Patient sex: F
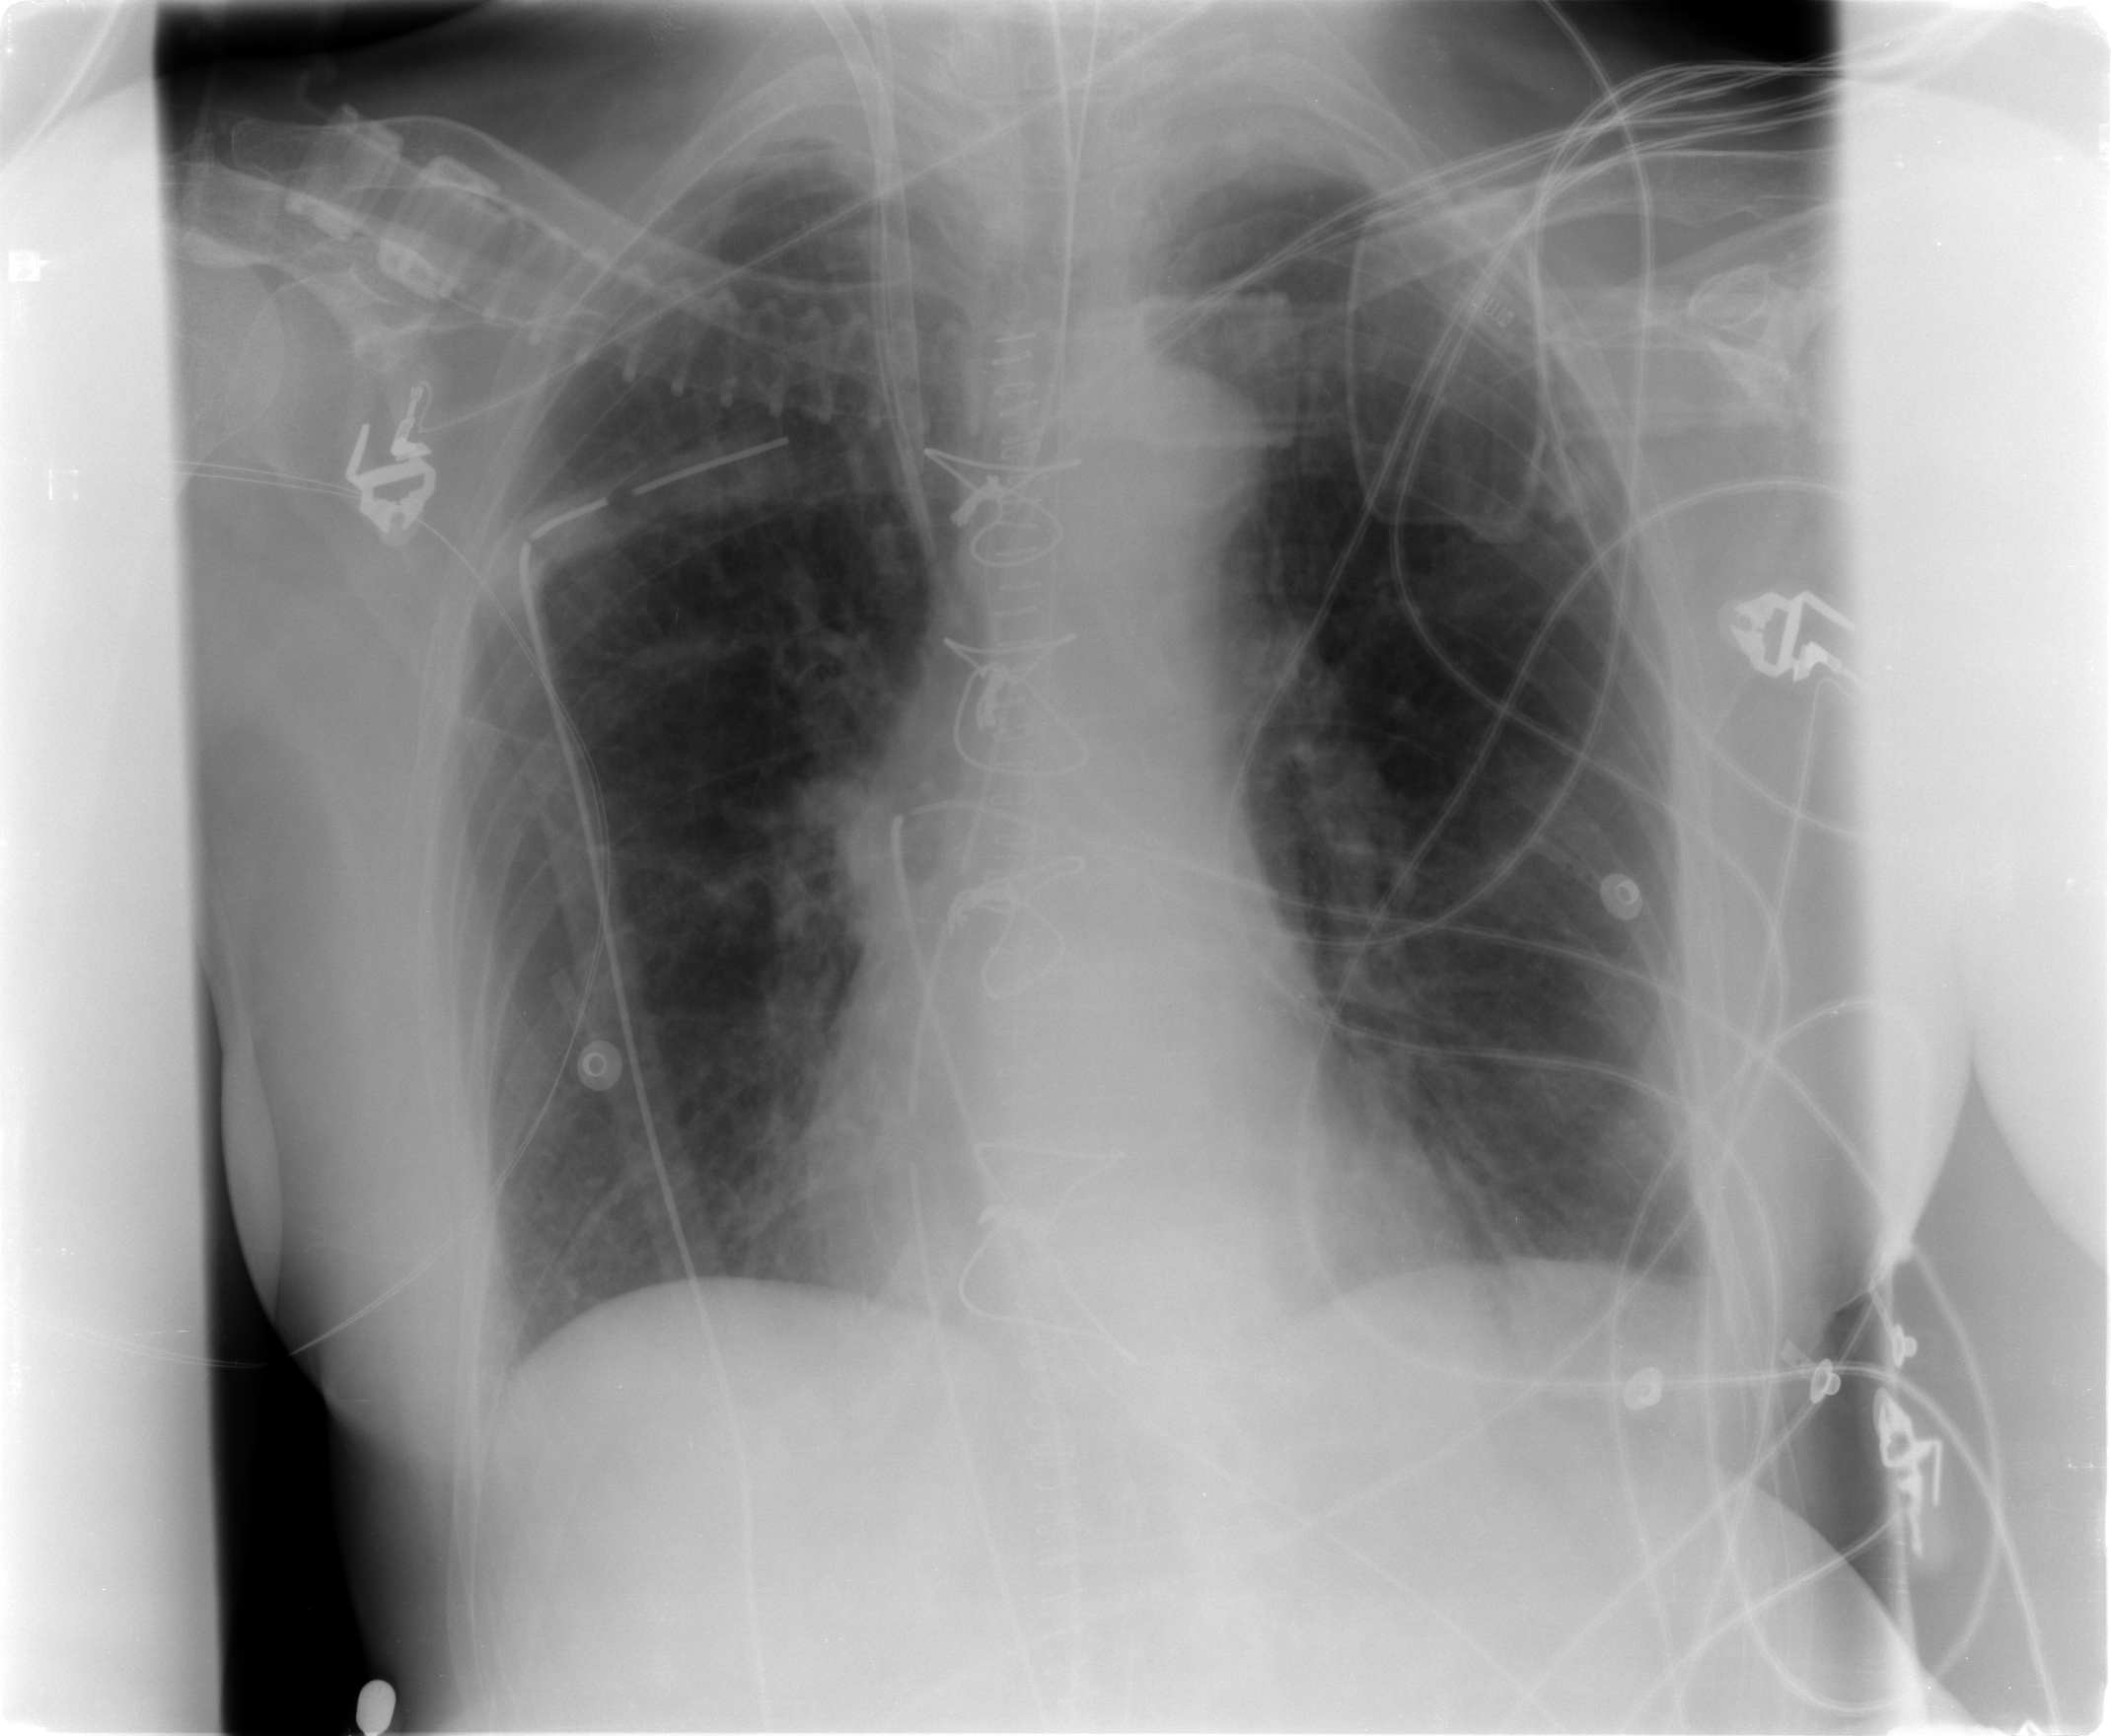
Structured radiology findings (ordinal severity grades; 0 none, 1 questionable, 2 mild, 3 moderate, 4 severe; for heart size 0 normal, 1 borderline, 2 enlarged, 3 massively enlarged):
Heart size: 0
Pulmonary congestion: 2
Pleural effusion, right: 0
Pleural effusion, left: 2
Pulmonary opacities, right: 0
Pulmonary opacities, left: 0
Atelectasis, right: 2
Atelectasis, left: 2